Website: macys
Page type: cross-sells
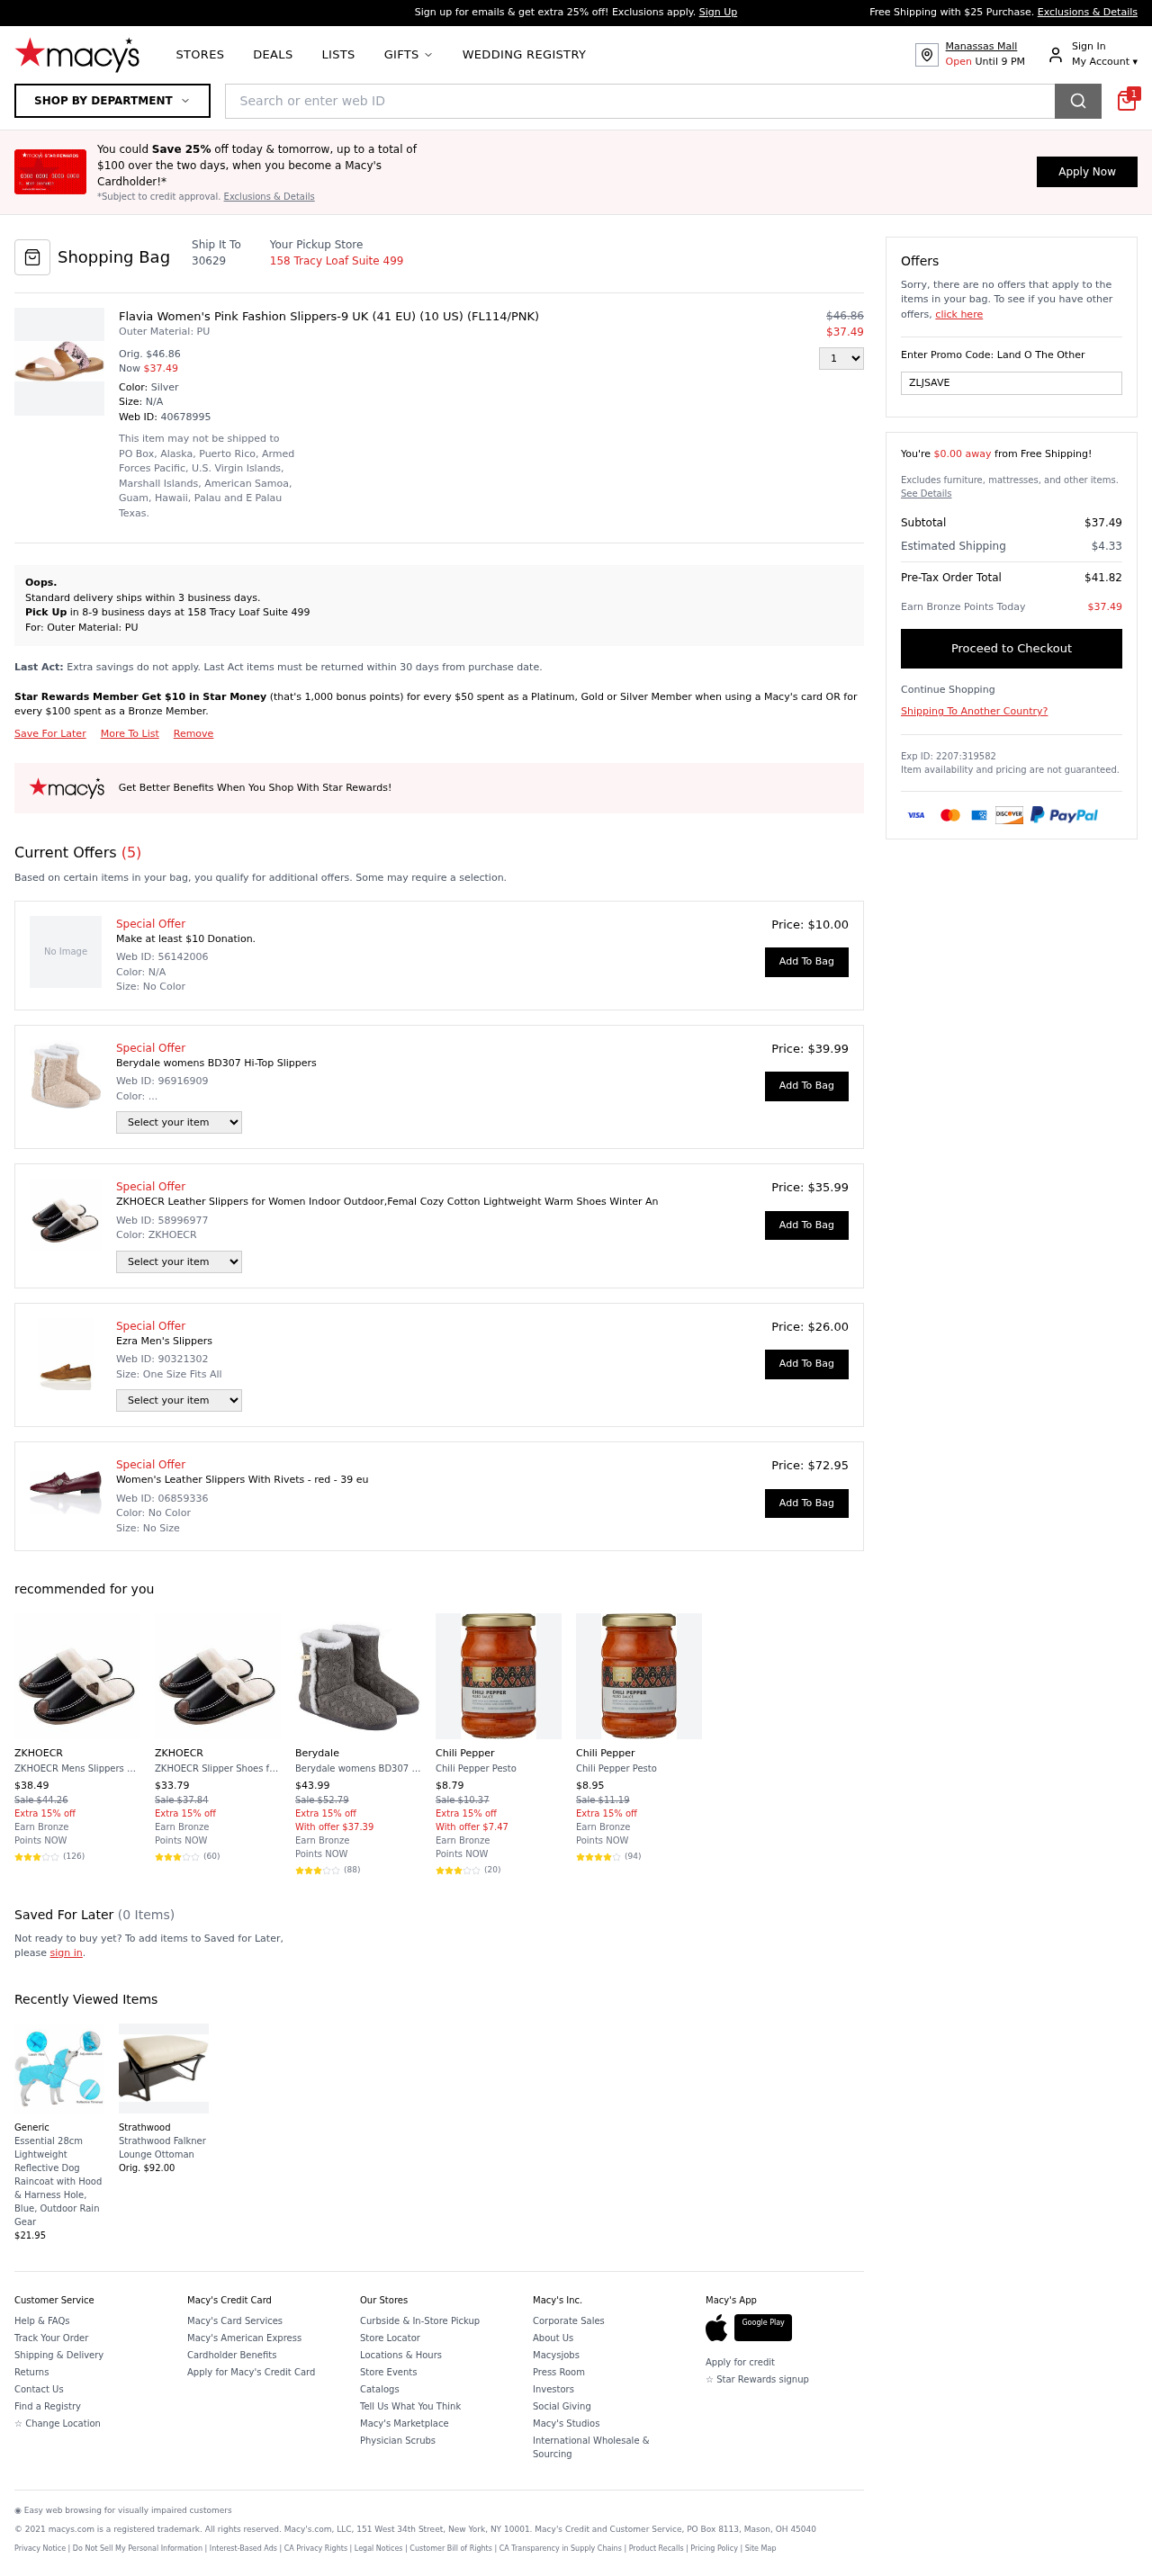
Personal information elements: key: PII_LOCATION1_STREET
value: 158 Tracy Loaf Suite 499
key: PII_POSTCODE
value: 30629
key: PII_PROMO_CODE
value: ZLJSAVE
Product elements: key: PRODUCT10_BRAND
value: Chili Pepper
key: PRODUCT10_NAME
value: Chili Pepper Pesto
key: PRODUCT10_NUM_RATINGS
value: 94
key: PRODUCT10_PRICE
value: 8.95
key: PRODUCT10_RATING
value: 4.3
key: PRODUCT11_BRAND
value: Generic
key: PRODUCT11_NAME
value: Essential 28cm Lightweight Reflective Dog Raincoat with Hood & Harness Hole, Blue, Outdoor Rain Gear
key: PRODUCT11_PRICE
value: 21.95
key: PRODUCT12_BRAND
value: Strathwood
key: PRODUCT12_NAME
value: Strathwood Falkner Lounge Ottoman
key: PRODUCT12_PRICE
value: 92
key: PRODUCT1_DESC
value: Outer Material: PU
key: PRODUCT1_NAME
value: Flavia Women's Pink Fashion Slippers-9 UK (41 EU) (10 US) (FL114/PNK)
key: PRODUCT1_PRICE
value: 37.49
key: PRODUCT1_QUANTITY
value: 1
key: PRODUCT2_NAME
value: Berydale womens BD307 Hi-Top Slippers
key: PRODUCT2_PRICE
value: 39.99
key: PRODUCT3_NAME
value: ZKHOECR Leather Slippers for Women Indoor Outdoor,Femal Cozy Cotton Lightweight Warm Shoes Winter An
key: PRODUCT3_PRICE
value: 35.99
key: PRODUCT4_NAME
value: Ezra Men's Slippers
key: PRODUCT4_PRICE
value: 26
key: PRODUCT5_NAME
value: Women's Leather Slippers With Rivets -  red -  39 eu
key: PRODUCT5_PRICE
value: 72.95
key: PRODUCT6_BRAND
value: ZKHOECR
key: PRODUCT6_NAME
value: ZKHOECR Mens Slippers Memory Foam Indoor Leather Wide Soft Cozy Cotton Closed Toe Non-Slip Shoes Clo
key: PRODUCT6_NUM_RATINGS
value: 126
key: PRODUCT6_PRICE
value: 38.49
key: PRODUCT6_RATING
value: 3.9
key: PRODUCT7_BRAND
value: ZKHOECR
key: PRODUCT7_NAME
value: ZKHOECR Slipper Shoes for Women Cotton Ladies Cute Bedroom Indoor Winter Soft Comfy Fluffy Fur Lined
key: PRODUCT7_NUM_RATINGS
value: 60
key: PRODUCT7_PRICE
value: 33.79
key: PRODUCT7_RATING
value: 3.9
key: PRODUCT8_BRAND
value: Berydale
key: PRODUCT8_NAME
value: Berydale womens BD307 Hi-Top Slippers
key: PRODUCT8_NUM_RATINGS
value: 88
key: PRODUCT8_PRICE
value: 43.99
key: PRODUCT8_RATING
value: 3.5
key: PRODUCT9_BRAND
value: Chili Pepper
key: PRODUCT9_NAME
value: Chili Pepper Pesto
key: PRODUCT9_NUM_RATINGS
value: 20
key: PRODUCT9_PRICE
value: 8.79
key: PRODUCT9_RATING
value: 3.9
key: PRODUCT1_ORIGINAL_PRICE
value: $46.86
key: PRODUCT6_ORIGINAL_PRICE
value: Sale $44.26
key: PRODUCT7_ORIGINAL_PRICE
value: Sale $37.84
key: PRODUCT8_ORIGINAL_PRICE
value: Sale $52.79
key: PRODUCT9_ORIGINAL_PRICE
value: Sale $10.37
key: PRODUCT10_ORIGINAL_PRICE
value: Sale $11.19
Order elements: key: ORDER_ID
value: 40678995
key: ORDER_NUM_OFFERS
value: (5)
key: ORDER_FREE_SHIPPING_THRESHOLD
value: $0.00 away
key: ORDER_SUBTOTAL
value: $37.49
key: ORDER_SHIPPING_COST
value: $4.33
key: ORDER_TOTAL
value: $41.82
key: ORDER_POINTS_EARNED
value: $37.49
Search elements: key: HEADER_SEARCH
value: Search or enter web ID
Other elements: key: SAVED_NUM_ITEMS
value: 0